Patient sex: M
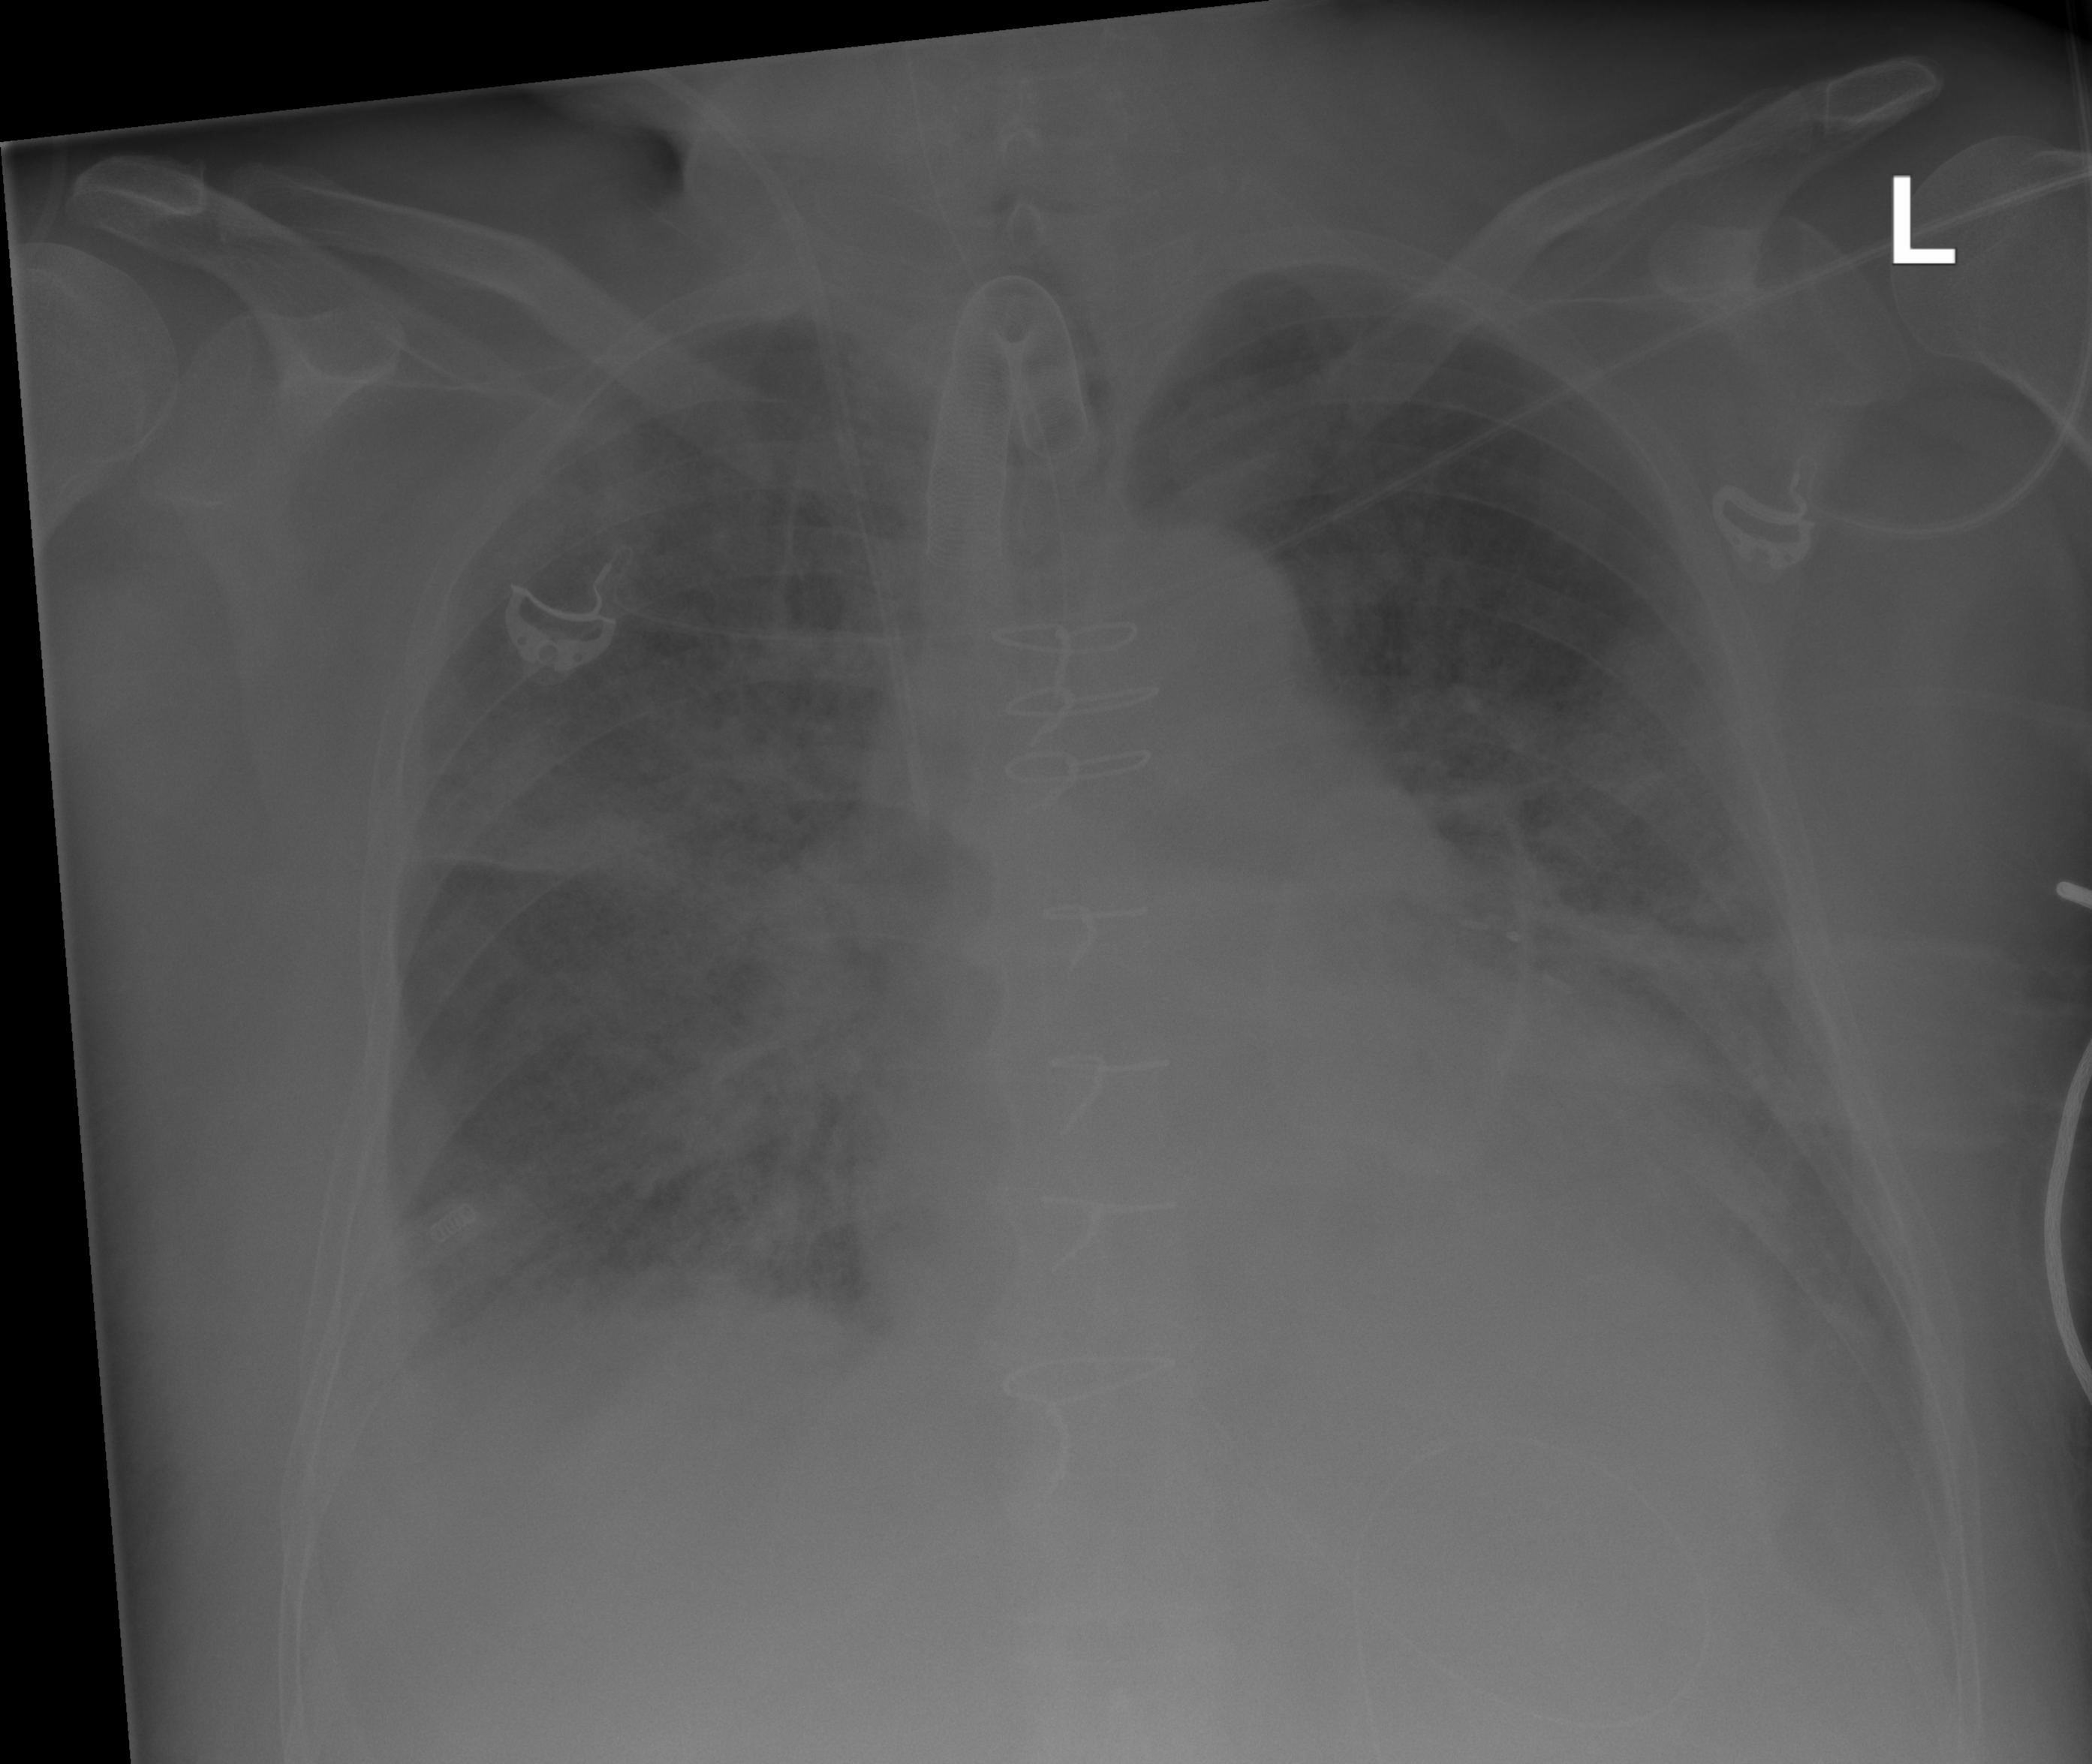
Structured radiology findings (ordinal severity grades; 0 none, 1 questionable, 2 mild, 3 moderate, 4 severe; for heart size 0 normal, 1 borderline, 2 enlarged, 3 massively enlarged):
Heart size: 2
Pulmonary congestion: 2
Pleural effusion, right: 0
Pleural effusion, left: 2
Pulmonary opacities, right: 3
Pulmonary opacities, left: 2
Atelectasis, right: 3
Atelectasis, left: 3